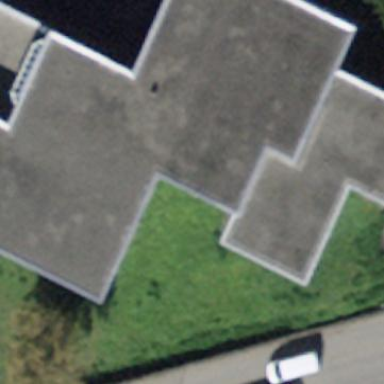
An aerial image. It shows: School building.